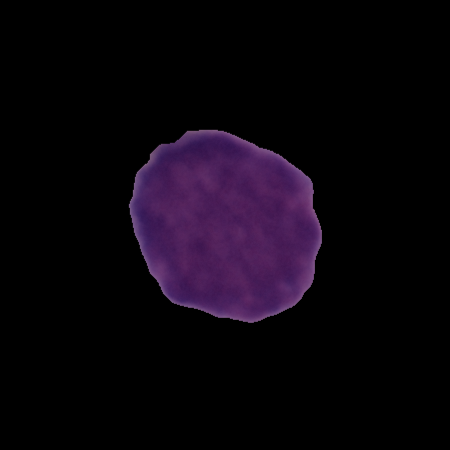
Label: cancer